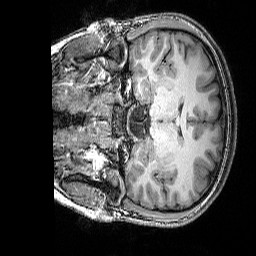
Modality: T1w
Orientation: coronal
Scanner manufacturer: siemens
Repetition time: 2.25 s
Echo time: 0.00418 s